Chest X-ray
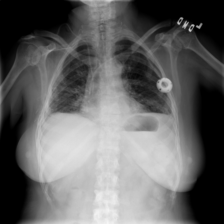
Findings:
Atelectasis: negative
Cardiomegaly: negative
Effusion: negative
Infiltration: positive
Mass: negative
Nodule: negative
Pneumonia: negative
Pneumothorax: negative
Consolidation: negative
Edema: positive
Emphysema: negative
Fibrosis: negative
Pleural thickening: negative
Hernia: negative